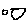
Label: circle